Question: I am reading webgl programming guild and proceed to the chapter 5 where I learn how to display a simple texture on a quad.I copy the code from the book to my project . But I get the following :
the code is simple.
'''
shader.frag
precision mediump float;
uniform sampler2D u_Sampler;
varying vec2 v_TexCoord;
void main() {
gl_FragColor = texture2D(u_Sampler, v_TexCoord);
}
shader.vert
attribute vec4 a_Position;
attribute vec2 a_TexCoord;
varying vec2 v_TexCoord;
void main() {
gl_Position = a_Position;
v_TexCoord = a_TexCoord;
}
'''
This is the initTexture functions .
'''
function initTexture(gl, img) {
let texture = gl.createTexture();
if (!texture) {
console.log('Failed to create the texture object');
return false;
}
let u_Sampler = gl.getUniformLocation(gl.program, 'u_Sampler');
if (!u_Sampler) {
console.log('Failed to get the storage location of u_Sampler');
return false;
}
gl.pixelStorei(gl.UNPACK_FLIP_Y_WEBGL, 1);
gl.activeTexture(gl.TEXTURE0);
gl.bindTexture(gl.TEXTURE_2D, texture);
gl.texParameteri(gl.TEXTURE_2D, gl.TEXTURE_MIN_FILTER, gl.LINEAR);
gl.texParameteri(gl.TEXTURE_2D, gl.TEXTURE_MAG_FILTER, gl.LINEAR);
gl.texImage2D(gl.TEXTURE_2D, 0, gl.RGB, gl.RGB, gl.UNSIGNED_BYTE, img);
gl.uniform1i(u_Sampler, 0);
return true;
}
'''
this is the initVertex buffer function, the book use one buffer for both vertex coordinate and texture coordinate.The coordinate copied directly from the book . So it seems right.
'''
function initVertexBuffers(gl) {
var verticesTexCoords = new Float32Array([
-0.5, 0.5, 0.0, 1.0,
-0.5, -0.5, 0.0, 0.0,
0.5, 0.5, 1.0, 1.0,
0.5, -0.5, 1.0, 0.0,
]);
let n = 4; // The number of vertices
let vertexTexCoordBuffer = gl.createBuffer();
if (!vertexTexCoordBuffer) {
console.log('Failed to create the buffer object');
return -1;
}
gl.bindBuffer(gl.ARRAY_BUFFER, vertexTexCoordBuffer);
gl.bufferData(gl.ARRAY_BUFFER, verticesTexCoords, gl.STATIC_DRAW);
let FSIZE = verticesTexCoords.BYTES_PER_ELEMENT;
let a_Position = gl.getAttribLocation(gl.program, 'a_Position');
if (a_Position < 0) {
console.log('Failed to get the storage location of a_Position');
return -1;
}
gl.vertexAttribPointer(a_Position, 2, gl.FLOAT, false, FSIZE * 4, 0);
gl.enableVertexAttribArray(a_Position); // Enable the assignment of the buffer object
let a_TexCoord = gl.getAttribLocation(gl.program, 'a_TexCoord');
if (a_TexCoord < 0) {
console.log('Failed to get the storage location of a_PointSize');
return -1;
}
gl.vertexAttribPointer(a_TexCoord, 1, gl.FLOAT, false, FSIZE * 4, FSIZE * 2);
gl.enableVertexAttribArray(a_TexCoord); // Enable buffer allocation
gl.bindBuffer(gl.ARRAY_BUFFER, null);
return n;
}
'''
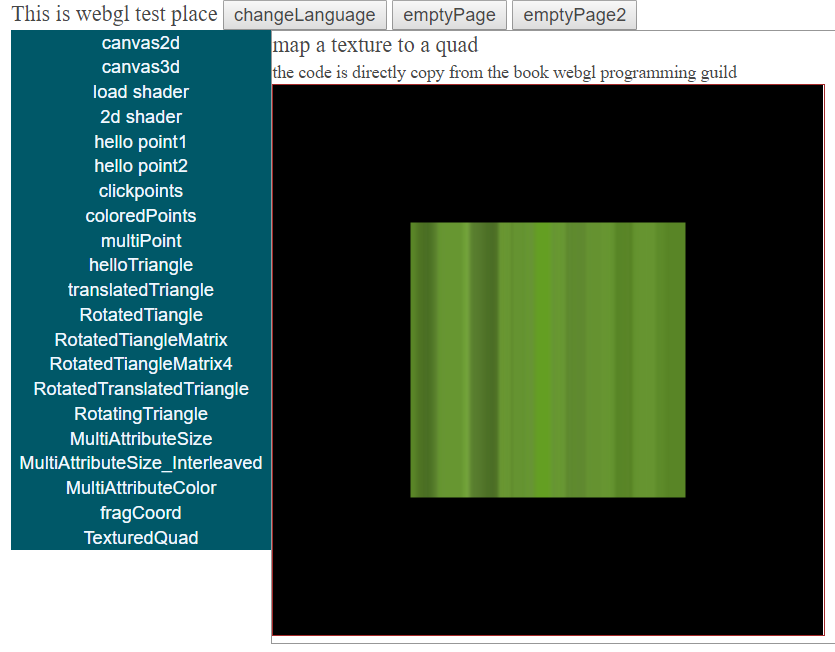
Answer: the error has been found in the following code. The second parameter should be assigned 2. webgl can't get the y coordinate , but thereby I learned how to draw this effect. Thank you for attention.
gl.vertexAttribPointer(a_TexCoord, 1, gl.FLOAT, false, FSIZE * 4, FSIZE * 2);